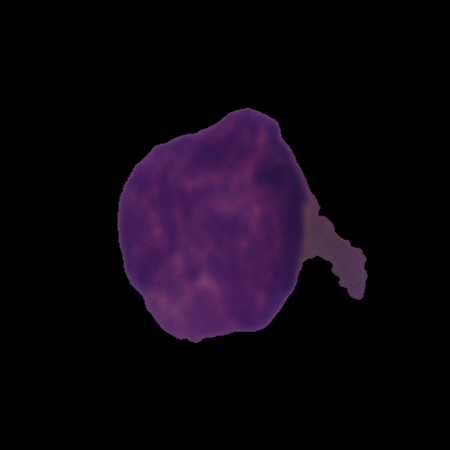
Label: cancer